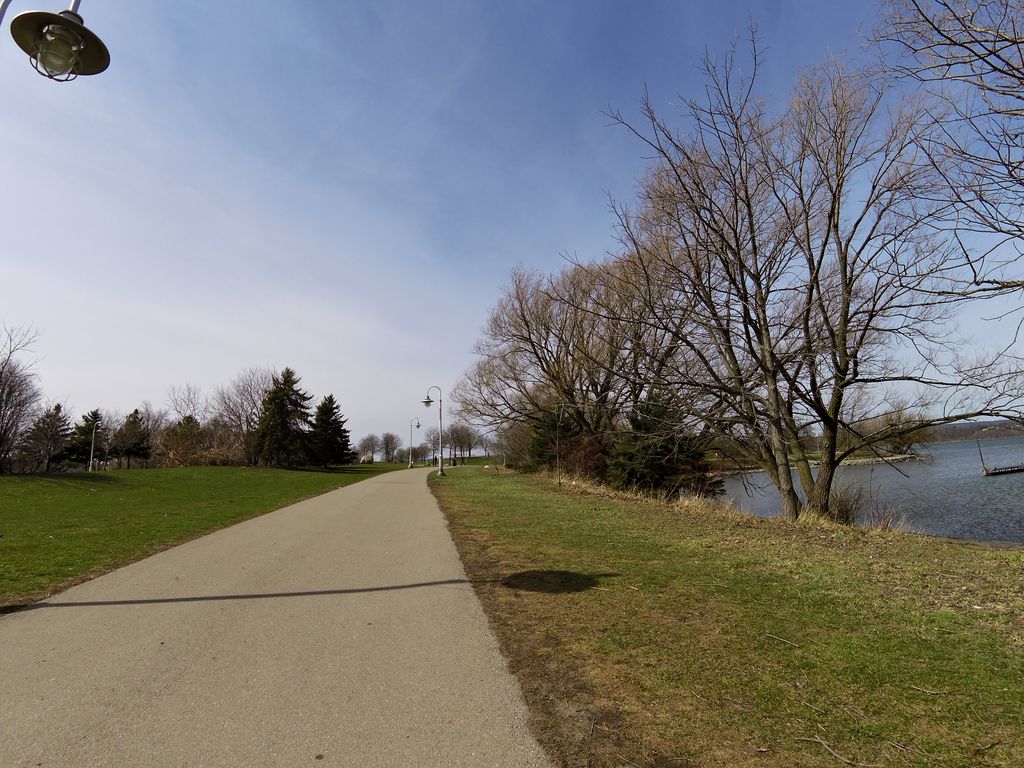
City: hamilton